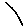
Label: line